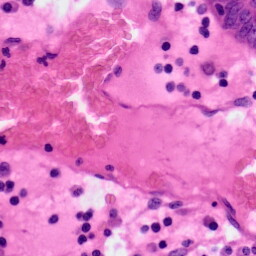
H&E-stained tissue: Colon